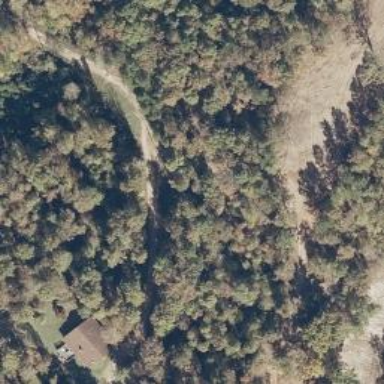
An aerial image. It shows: Driveway.